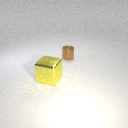
large yellow metal cube in front of small brown metal cylinder